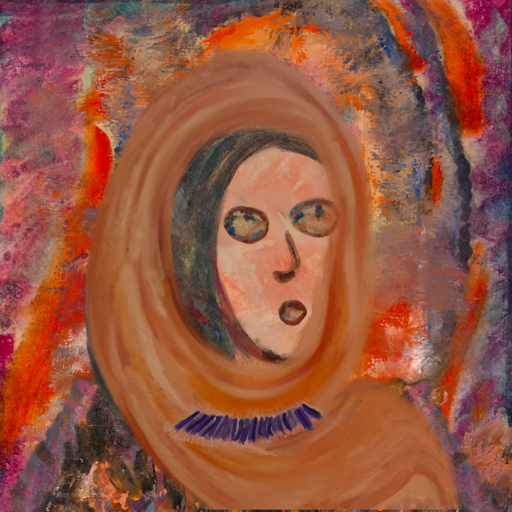
Background: Experience, Head And Neck Side: Roy_Bahadur, Face Side: Orphan, Bust: Gypsy_Queen, Hair Side: Gypsy_Mother, Head Accessory: Pious_Lady_Scarf, Second Necklace: Blank, Necklace: HillGirl, Baby: Blank